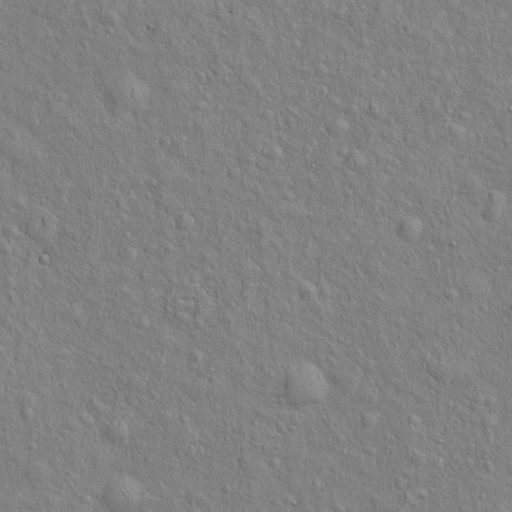
Classes present: Background